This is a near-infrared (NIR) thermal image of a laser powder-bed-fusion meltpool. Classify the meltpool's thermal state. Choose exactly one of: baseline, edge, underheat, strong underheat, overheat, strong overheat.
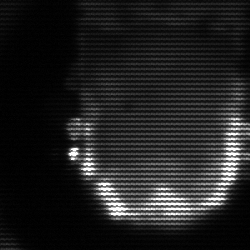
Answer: baseline